Question: What I am trying to do is direct my website on an Amazon EC2 Instance so that I am able to open on an HTTPS protocol. My site was running before but with a warning that it did not have a valid certificate, using this link example <URL> but now I get a "Webpage is not Available" prompt when I try to visit the site.
Please note that I have:
Installed Drupal for this testing site on a Linux server using Apache
My EC2 Instance attached to an Elastic IP
Used the steps in this guide: <URL>
Valid CA signed Apache certificates
An openssl-1.0.1f file installed in /home/ec2-user folder
Used this link to create the Virtual Host: <URL>
I tried to change the ssl.conf file in this link to see if it would solve the problem: <URL>
I copied a new ssl.conf file, commented the old SSLCertificateKeyFile, SSLCertificateFile and SSLCertificateChainFile. I then pasted the copied, modified file into the directory after I coded the first four lines like this:
'''
<VirtualHost 00.00.00.00:443>
SSLCertificateKeyFile /home/ec2-user/castestingapache/privatekey.pem
SSLCertificateFile /home/ec2-user/castestingapache/my_site_name_edu.pem
SSLCertificateChainFile /home/ec2-user/castestingapache/my_site_name_edu_interm.crt
'''
But when I restarted Apache:
'''
service httpd restart
'''
I received this error message:
'''
Stopping httpd: [FAILED]
Starting httpd: [Wed May 21 14:44:31 2014] [warn] module ssl_module is already loaded, skipping
(98)Address already in use: make_sock: could not bind to address [::]:443
[ OK ]
'''
My httpd.conf is set up like this:
'''
<VirtualHost 00.00.00.00:443> #Same as the IP in the ssl.conf#
ServerAdmin ec2-user@ec2-00-00-00-00.compute.amazonaws.com
DocumentRoot /var/www/html
ServerName https://my.site.name.edu
SSLEngine on
SSLProtocol all -SSLv2
SSLCipherSuite ALL:!ADH:!EXPORT:!SSLv2:RC4+RSA:+HIGH:+MEDIUM
# ErrorLog logs/errorlogs
# CustomLog logs/custom
SSLCertificateFile /home/ec2-user/castestingapache/my_site_name_edu.pem
SSLCertificateKeyFile /home/ec2-user/castestingapache/privatekey.pem
SSLCertificateChainFile /home/ec2-user/castestingapache/my_site_name_edu_interm.crt
# SSLCACertificateFile /etc/httpd/conf/bundle.txt
SetEnvIf User-Agent ".*MSIE.*" nokeepalive ssl-unclean-shutdown
# CustomLog /usr/local/apache/logs/ssl_request_log # "%t %h %{SSL_PROTOCOL}x %{SSL_CIPHER}x \u201d%r\u201d %b"
</VirtualHost>
'''
I tried reverting back to the old ssl.conf but when I try to restart Apache it gives me the same error.
I have added this line onto the httpd.conf file:
'''
NameVirtualHost 00.00.00.00:443
'''
I believe the problem is that my certificates are not pointing to this IP address.
I have just ran the certificate installation checker test here <URL> and this is what I got:

Note: IP 12-34-56-78 is my private IP address on my AWS EC2 Instance.
Any help is greatly appreciated.
Thanks,
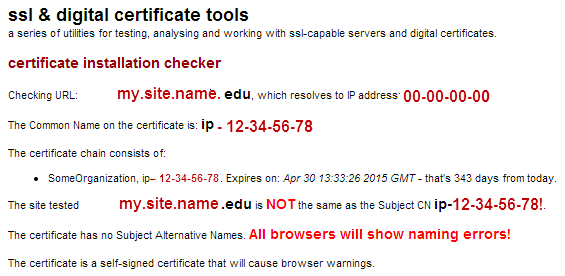
Answer: Ugh.... the answer was in this link the whole time...
<URL>
This line in the ssl.conf:
'''
<VirtualHost 00.000.000.00:443>
'''
Had to be changed to:
'''
<VirtualHost _default_:443>
'''
Add the rest:
'''
SSLCertificateKeyFile /etc/ssl/mydomain_com.key
SSLCertificateFile /etc/ssl/mydomain_com.crt
SSLCertificateChainFile /etc/ssl/mydomain_com.ca-bundle
</VirtualHost>
'''
And voilah! Your HTTPS: link should work...